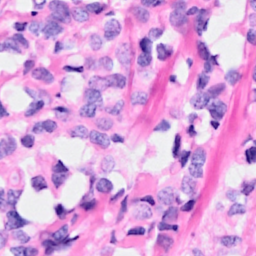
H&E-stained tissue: Breast